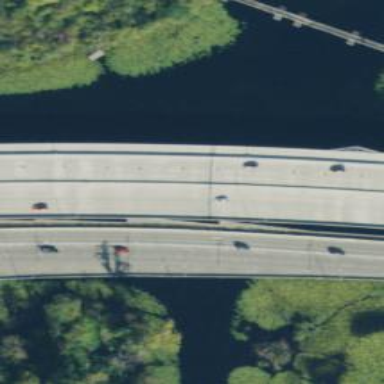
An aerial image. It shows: Floating bridge on motorway.